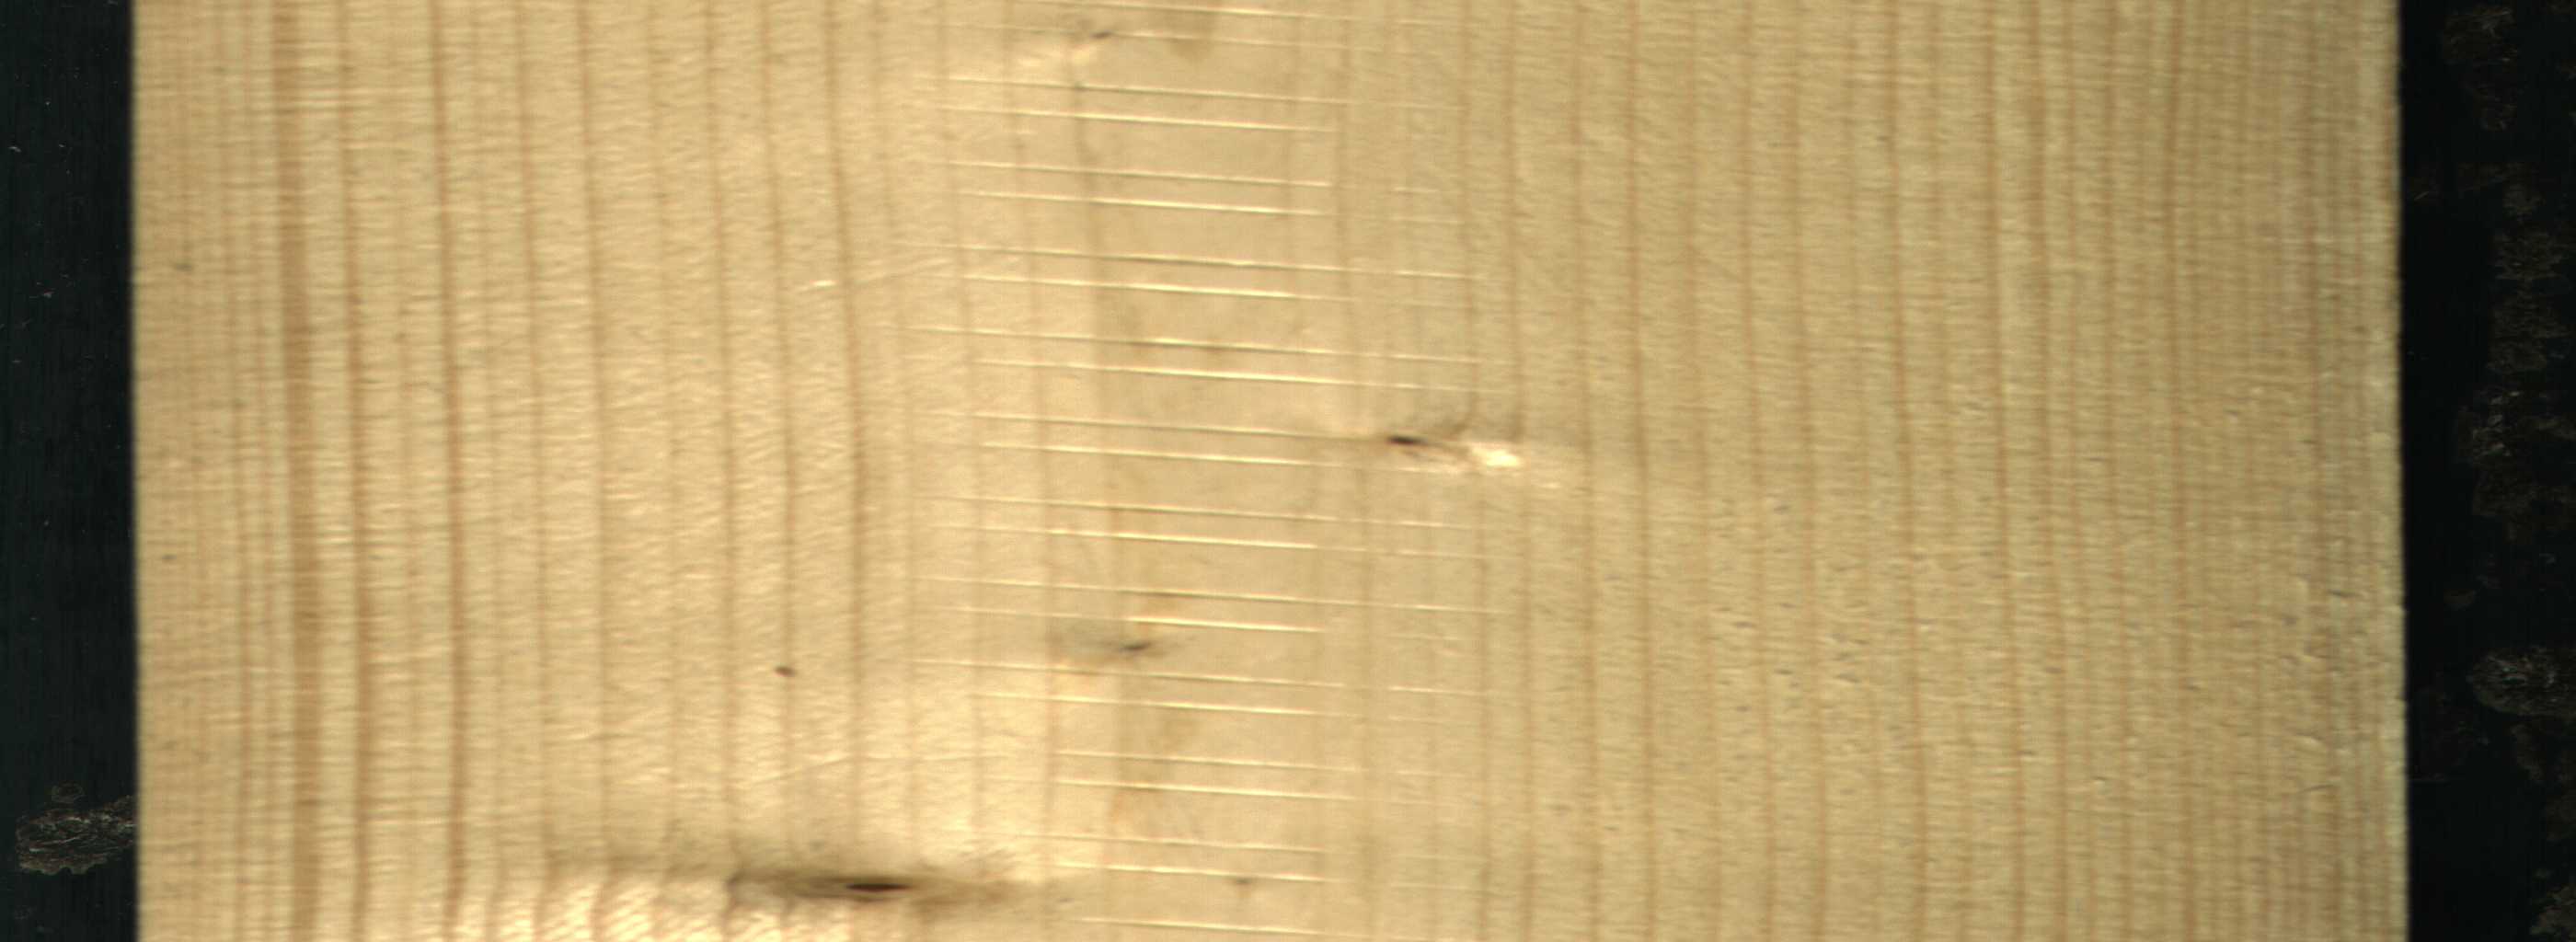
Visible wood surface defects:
Live_Knot